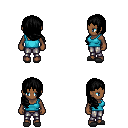
a pixel art fantasy rpg character, female body template, human, dark skin, teal pirate shirt, metal pants, black right-swept hairstyle, gray slippers, four views (front, back, left, right), 2x2 character sprite sheet, small pixel art, hard edges, no anti-aliasing